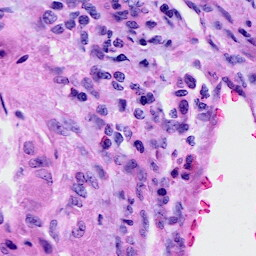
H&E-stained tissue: Cervix